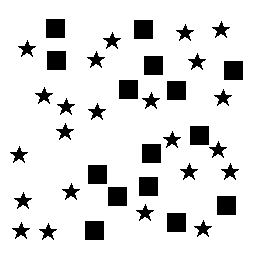
Squares: 15
Triangles: 0
Stars: 23
Total shapes: 38